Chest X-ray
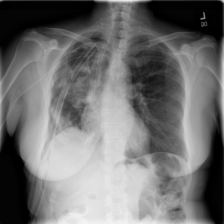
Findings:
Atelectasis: negative
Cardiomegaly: negative
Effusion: negative
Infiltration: negative
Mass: negative
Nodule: positive
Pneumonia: negative
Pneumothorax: positive
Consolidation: negative
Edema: negative
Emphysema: negative
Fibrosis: negative
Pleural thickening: negative
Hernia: negative